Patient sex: F
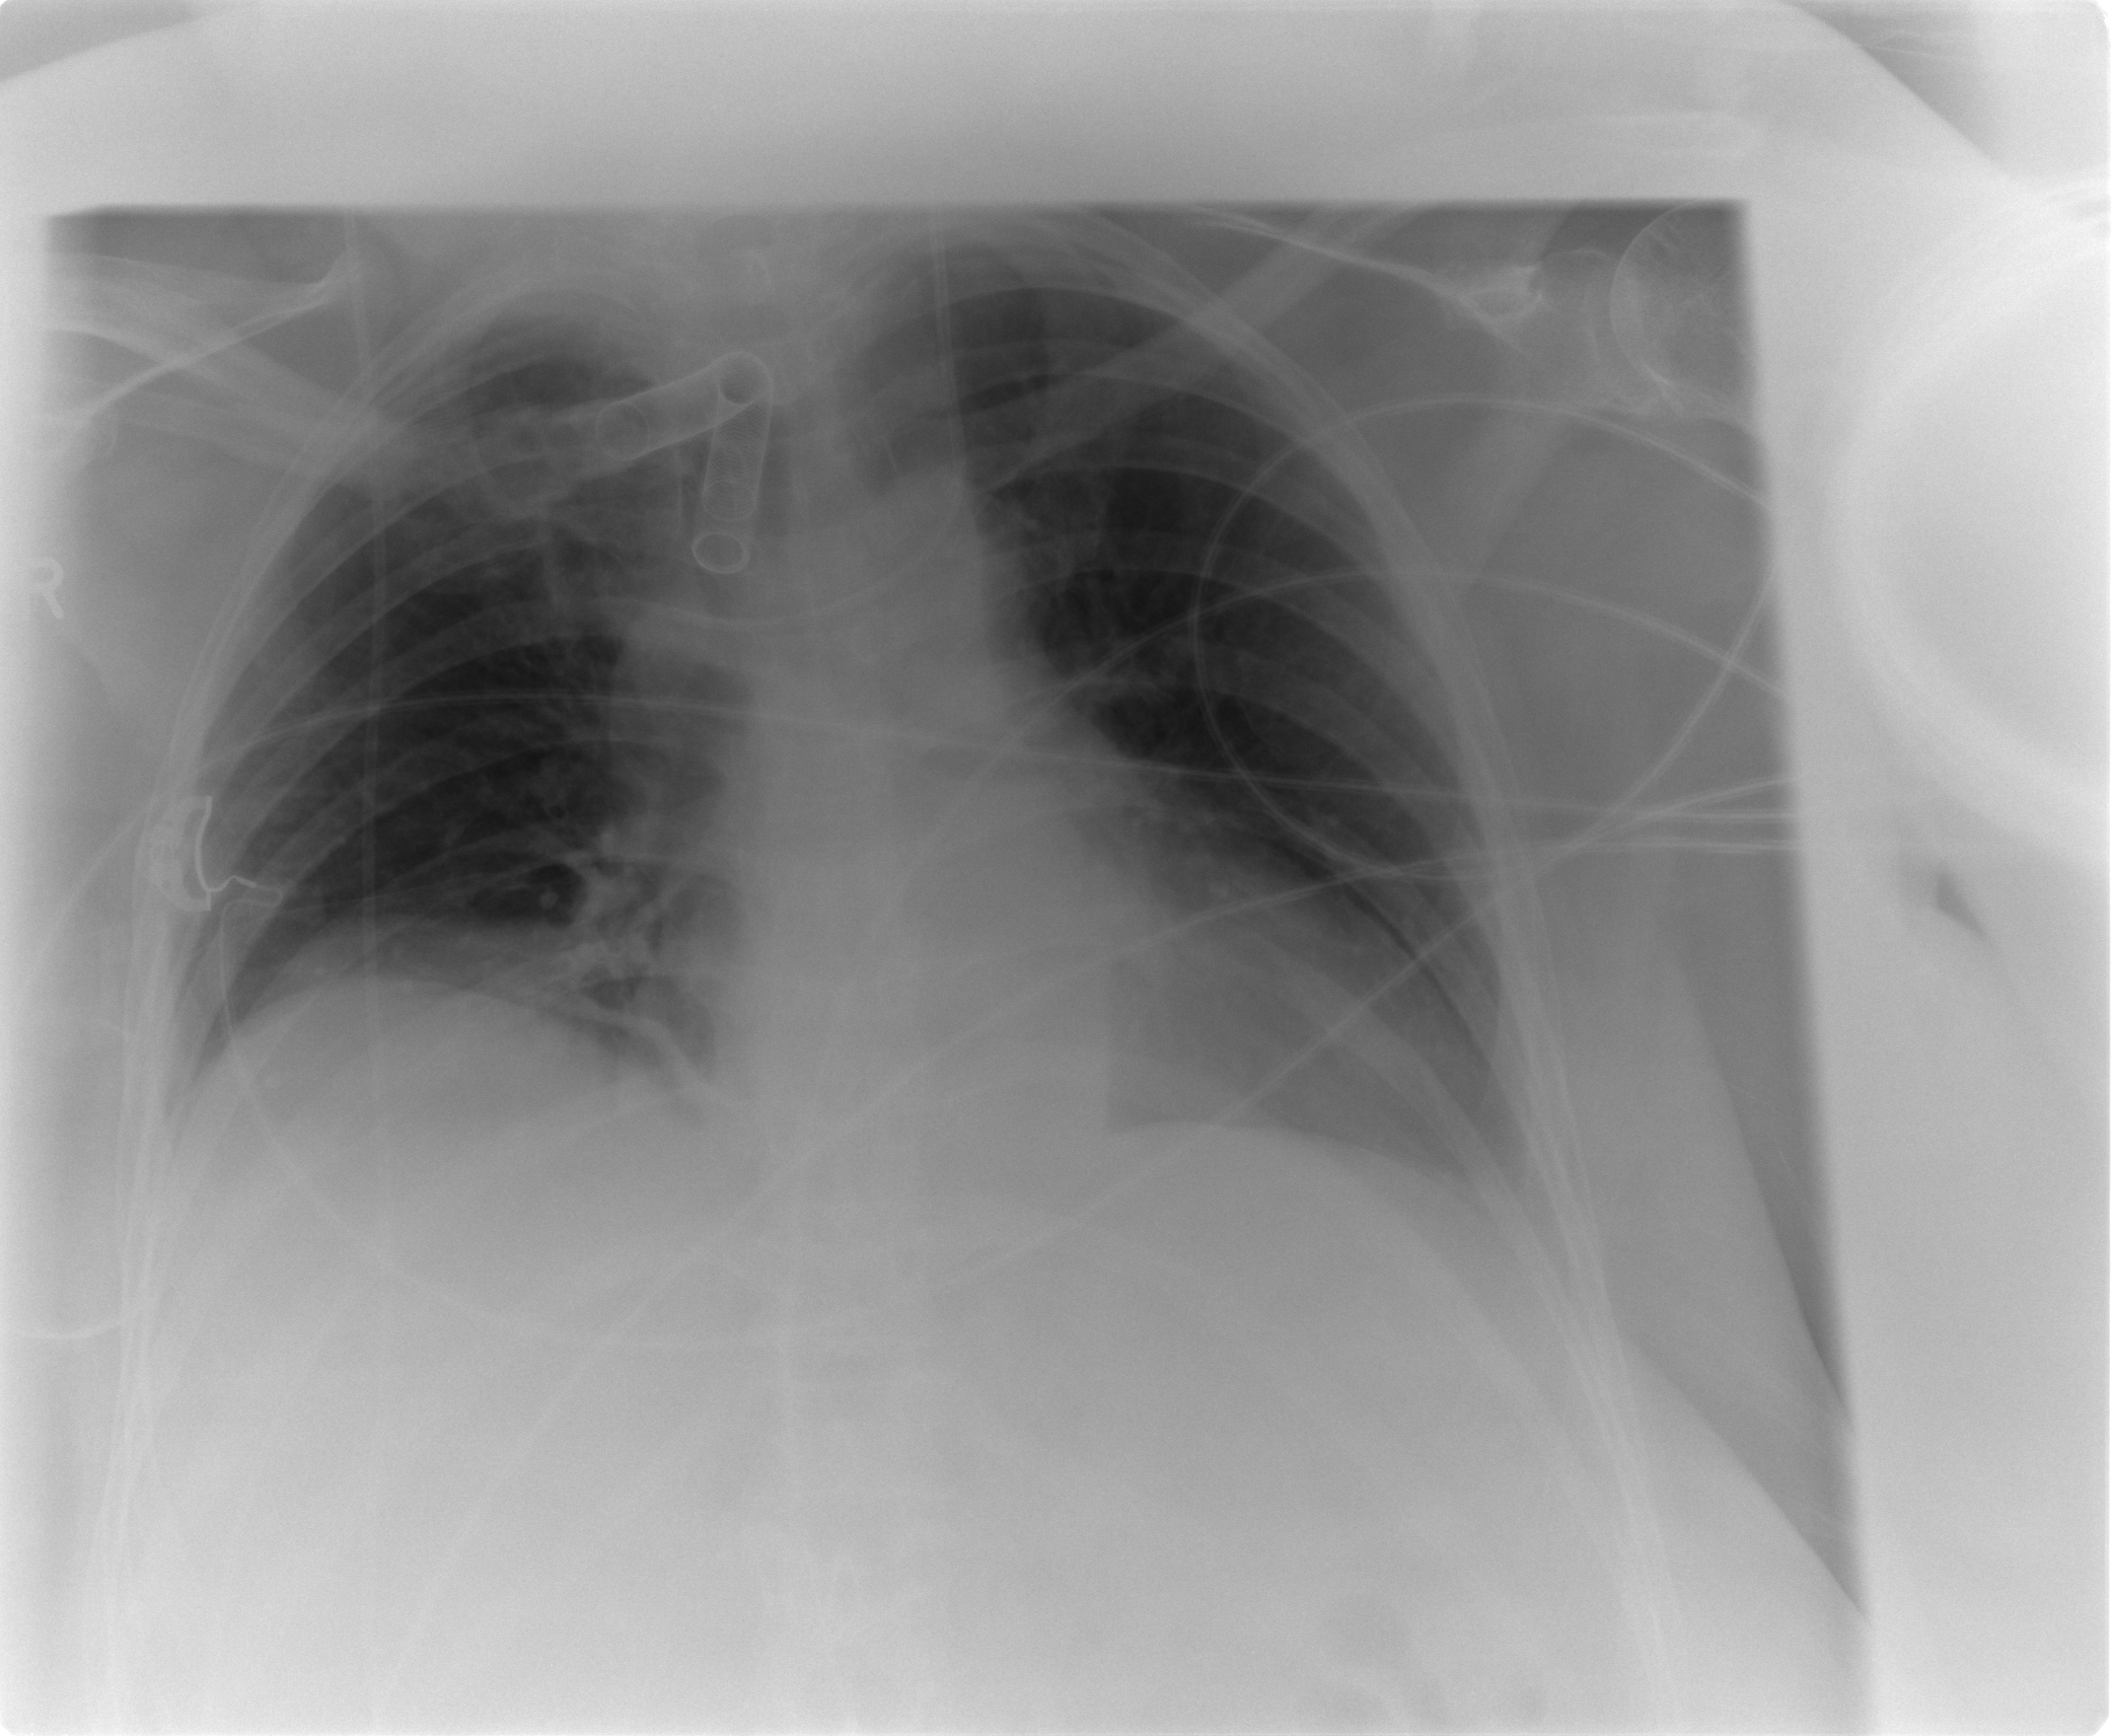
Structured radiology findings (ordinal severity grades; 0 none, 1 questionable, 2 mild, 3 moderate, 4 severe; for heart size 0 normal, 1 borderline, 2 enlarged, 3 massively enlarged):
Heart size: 0
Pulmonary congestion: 1
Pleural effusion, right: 0
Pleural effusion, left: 2
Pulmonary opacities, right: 0
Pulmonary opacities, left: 0
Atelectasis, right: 2
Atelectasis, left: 1